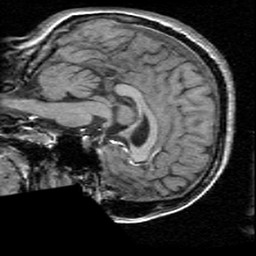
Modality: T1w
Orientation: sagittal
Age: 20
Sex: female